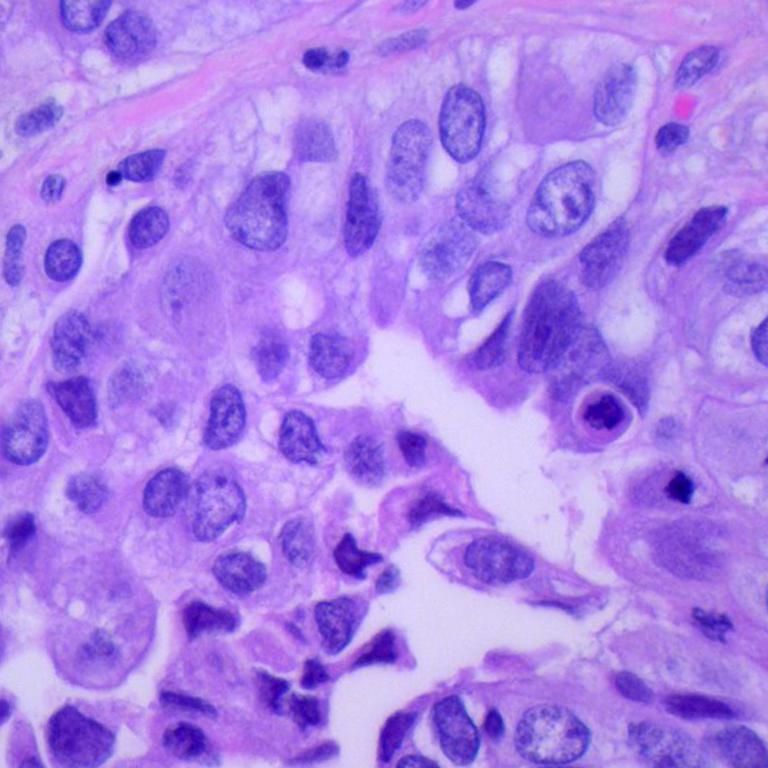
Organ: lung
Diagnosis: adenocarcinomas